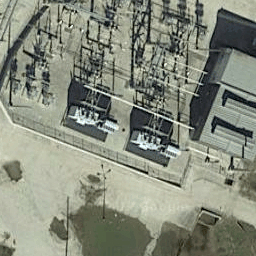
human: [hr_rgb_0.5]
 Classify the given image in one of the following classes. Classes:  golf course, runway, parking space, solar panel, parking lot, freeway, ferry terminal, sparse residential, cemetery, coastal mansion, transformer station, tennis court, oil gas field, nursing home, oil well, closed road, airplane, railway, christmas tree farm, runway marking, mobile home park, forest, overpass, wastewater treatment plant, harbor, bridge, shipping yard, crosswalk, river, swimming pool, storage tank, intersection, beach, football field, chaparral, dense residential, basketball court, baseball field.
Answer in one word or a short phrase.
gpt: transformer station